Question: If home environment variable is not set, EGit displays a message like this

I don't want to set my HOME variable but want Git store it's data in special directory.
I set 'Default repository folder' in Git config tabs in Eclipse.
What other things will go into default HOME in such a situation?
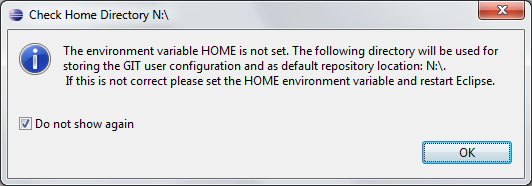
Answer: Don't think there is anything else. (I also only set the 'Default repository folder' in EGit preferences)